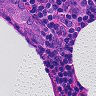
Metastatic tissue present: yes